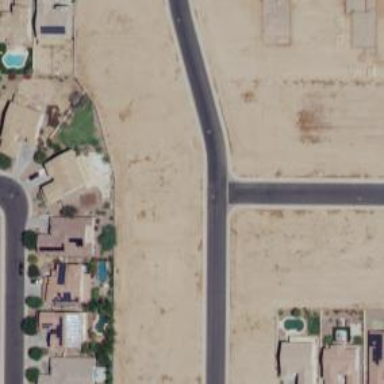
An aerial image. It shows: Residential road.